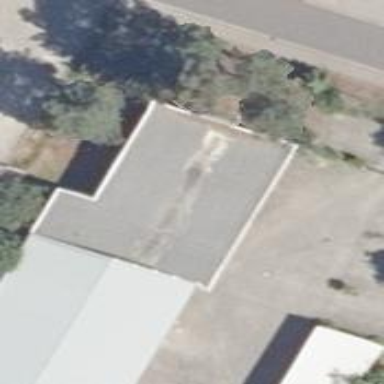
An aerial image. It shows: Commercial building.